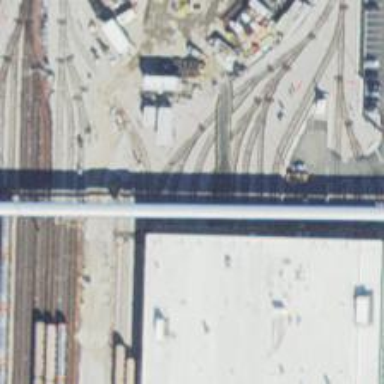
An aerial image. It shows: Electrified rail in service yard.